Question: My client wants to take control over the text contents on the website. And he wants an interface where he can see a and edit the resource file text.
I was . is the place where I am . I just don't know what to write in the updating event. does anyone know a simple method ?

'''
ResourceSet rs = Resources.resfile.ResourceManager.
GetResourceSet(System.Threading.Thread.CurrentThread.CurrentCulture, true, true);
protected void Page_Prerender(object sender, EventArgs e)
{
ListView1.DataSource = rs;
ListView1.DataBind();
}
protected void ListView1_ItemCanceling(object sender, ListViewCancelEventArgs e)
{
ListView1.EditIndex = -1;
}
protected void Updating(Object sender,ListViewUpdateEventArgs e)
{
}
'''
---
The following code works, but it doesn't refresh after edit, it refreshes after I update something else.
'''
XmlDocument loResource = new XmlDocument();
loResource.Load(Server.MapPath("/App_GlobalResources/resfile.resx"));
XmlNode loRoot = loResource.SelectSingleNode(
string.Format("root/data[@name='{0}']/value",e.Keys[0].ToString()));
if (loRoot != null)
{
loRoot.InnerText = e.NewValues[1].ToString();
loResource.Save(Server.MapPath("/App_GlobalResources/resfile.resx"));
}
ListView1.EditIndex = -1;
'''
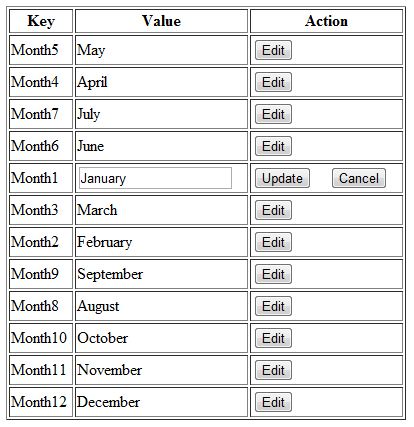
Answer: I just did a demo of your question and . After googling around and reading some forum entries I stumbled accros this <URL> pointed out that:
> After you've made changes to the resources you might actually like to
see the new resources show up in the live user interface. [....]
ASP.NET's and the . , but the data
provider here includes some logic for tracking each provider [...]
As I to store ressources that can be update I tried this very dirty little thing! Just and forced a complete new Page.Request from the browser. So the
I am aware that this is no good solution but it worked for me. I to , and so on - I hope this answer will help you!
'''
protected void ListView1_ItemUpdating(Object sender, ListViewUpdateEventArgs e)
{
string key = e.Keys[0].ToString();
string value = e.NewValues[0].ToString();
XmlDocument loResource = new XmlDocument();
loResource.Load(Server.MapPath("App_GlobalResources/resFile.resx"));
XmlNode loRoot = loResource.SelectSingleNode(
string.Format("root/data[@name='{0}']/value", key));
if (loRoot != null)
{
loRoot.InnerText = value;
loResource.Save(Server.MapPath("App_GlobalResources/resfile.resx"));
}
ListView1.EditIndex = -1;
Response.Redirect("demo.aspx"); // that's all!!!
}
'''